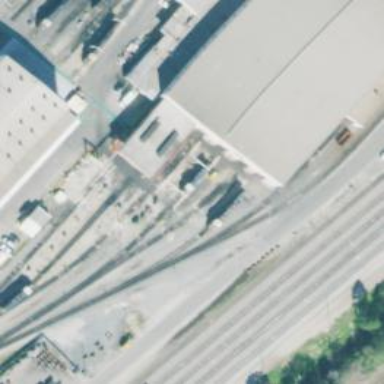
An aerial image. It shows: Railway yard.